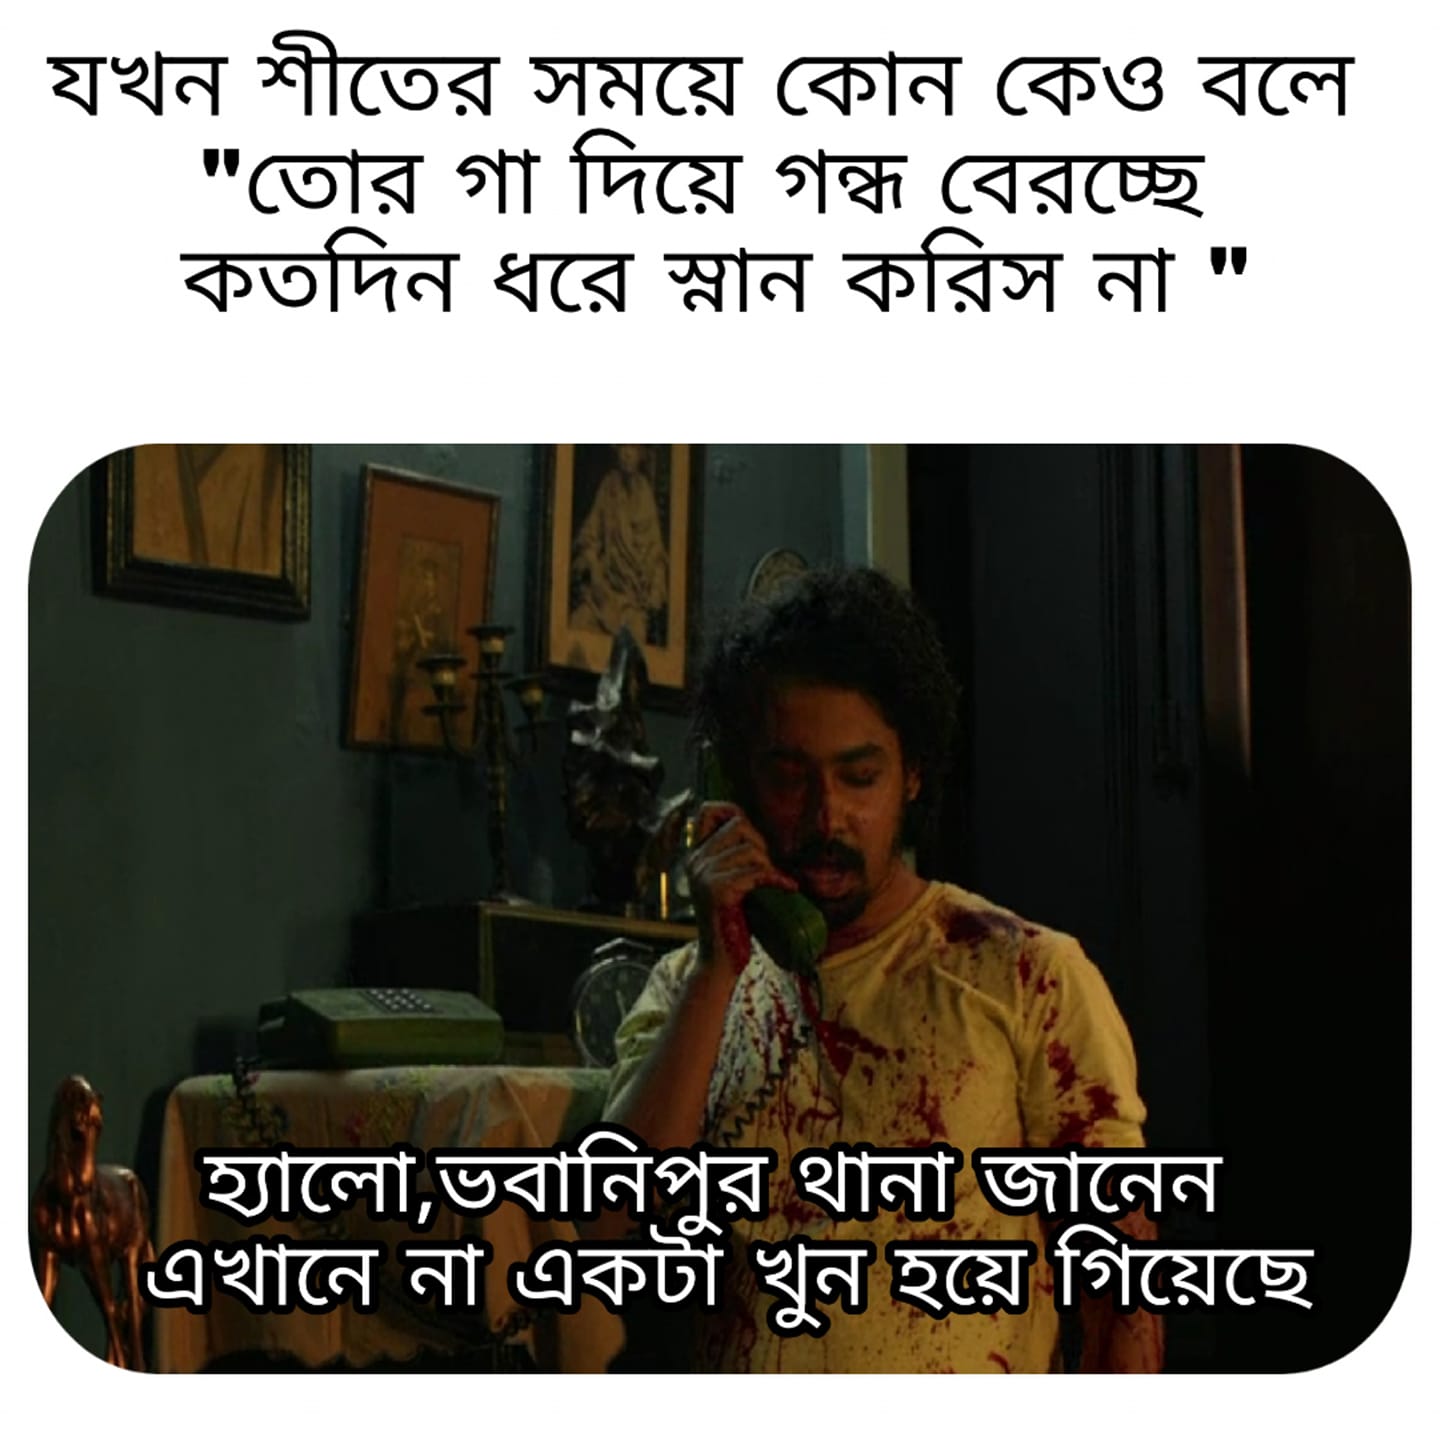
Caption: যখন শীতের সময়ে কোন কেও বলে " তোর গা দিয়ে গন্ধ বেরচ্ছে কতদিন ধরে স্নান করিস না "    হ্যালো , ভবানিপুর থানা জানেন এখানে না একটা খুন হয়ে গিয়েছে
Label: non-hate